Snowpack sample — Snodgrass Mountain, Crested Butte, Colorado (2/4/25, 12:06 PM MST)
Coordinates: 38.923, -106.968
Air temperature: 35 °F
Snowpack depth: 80 cm
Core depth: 10 cm
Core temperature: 32 °F
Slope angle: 14°, slope face: 78°
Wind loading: low
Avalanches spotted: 0
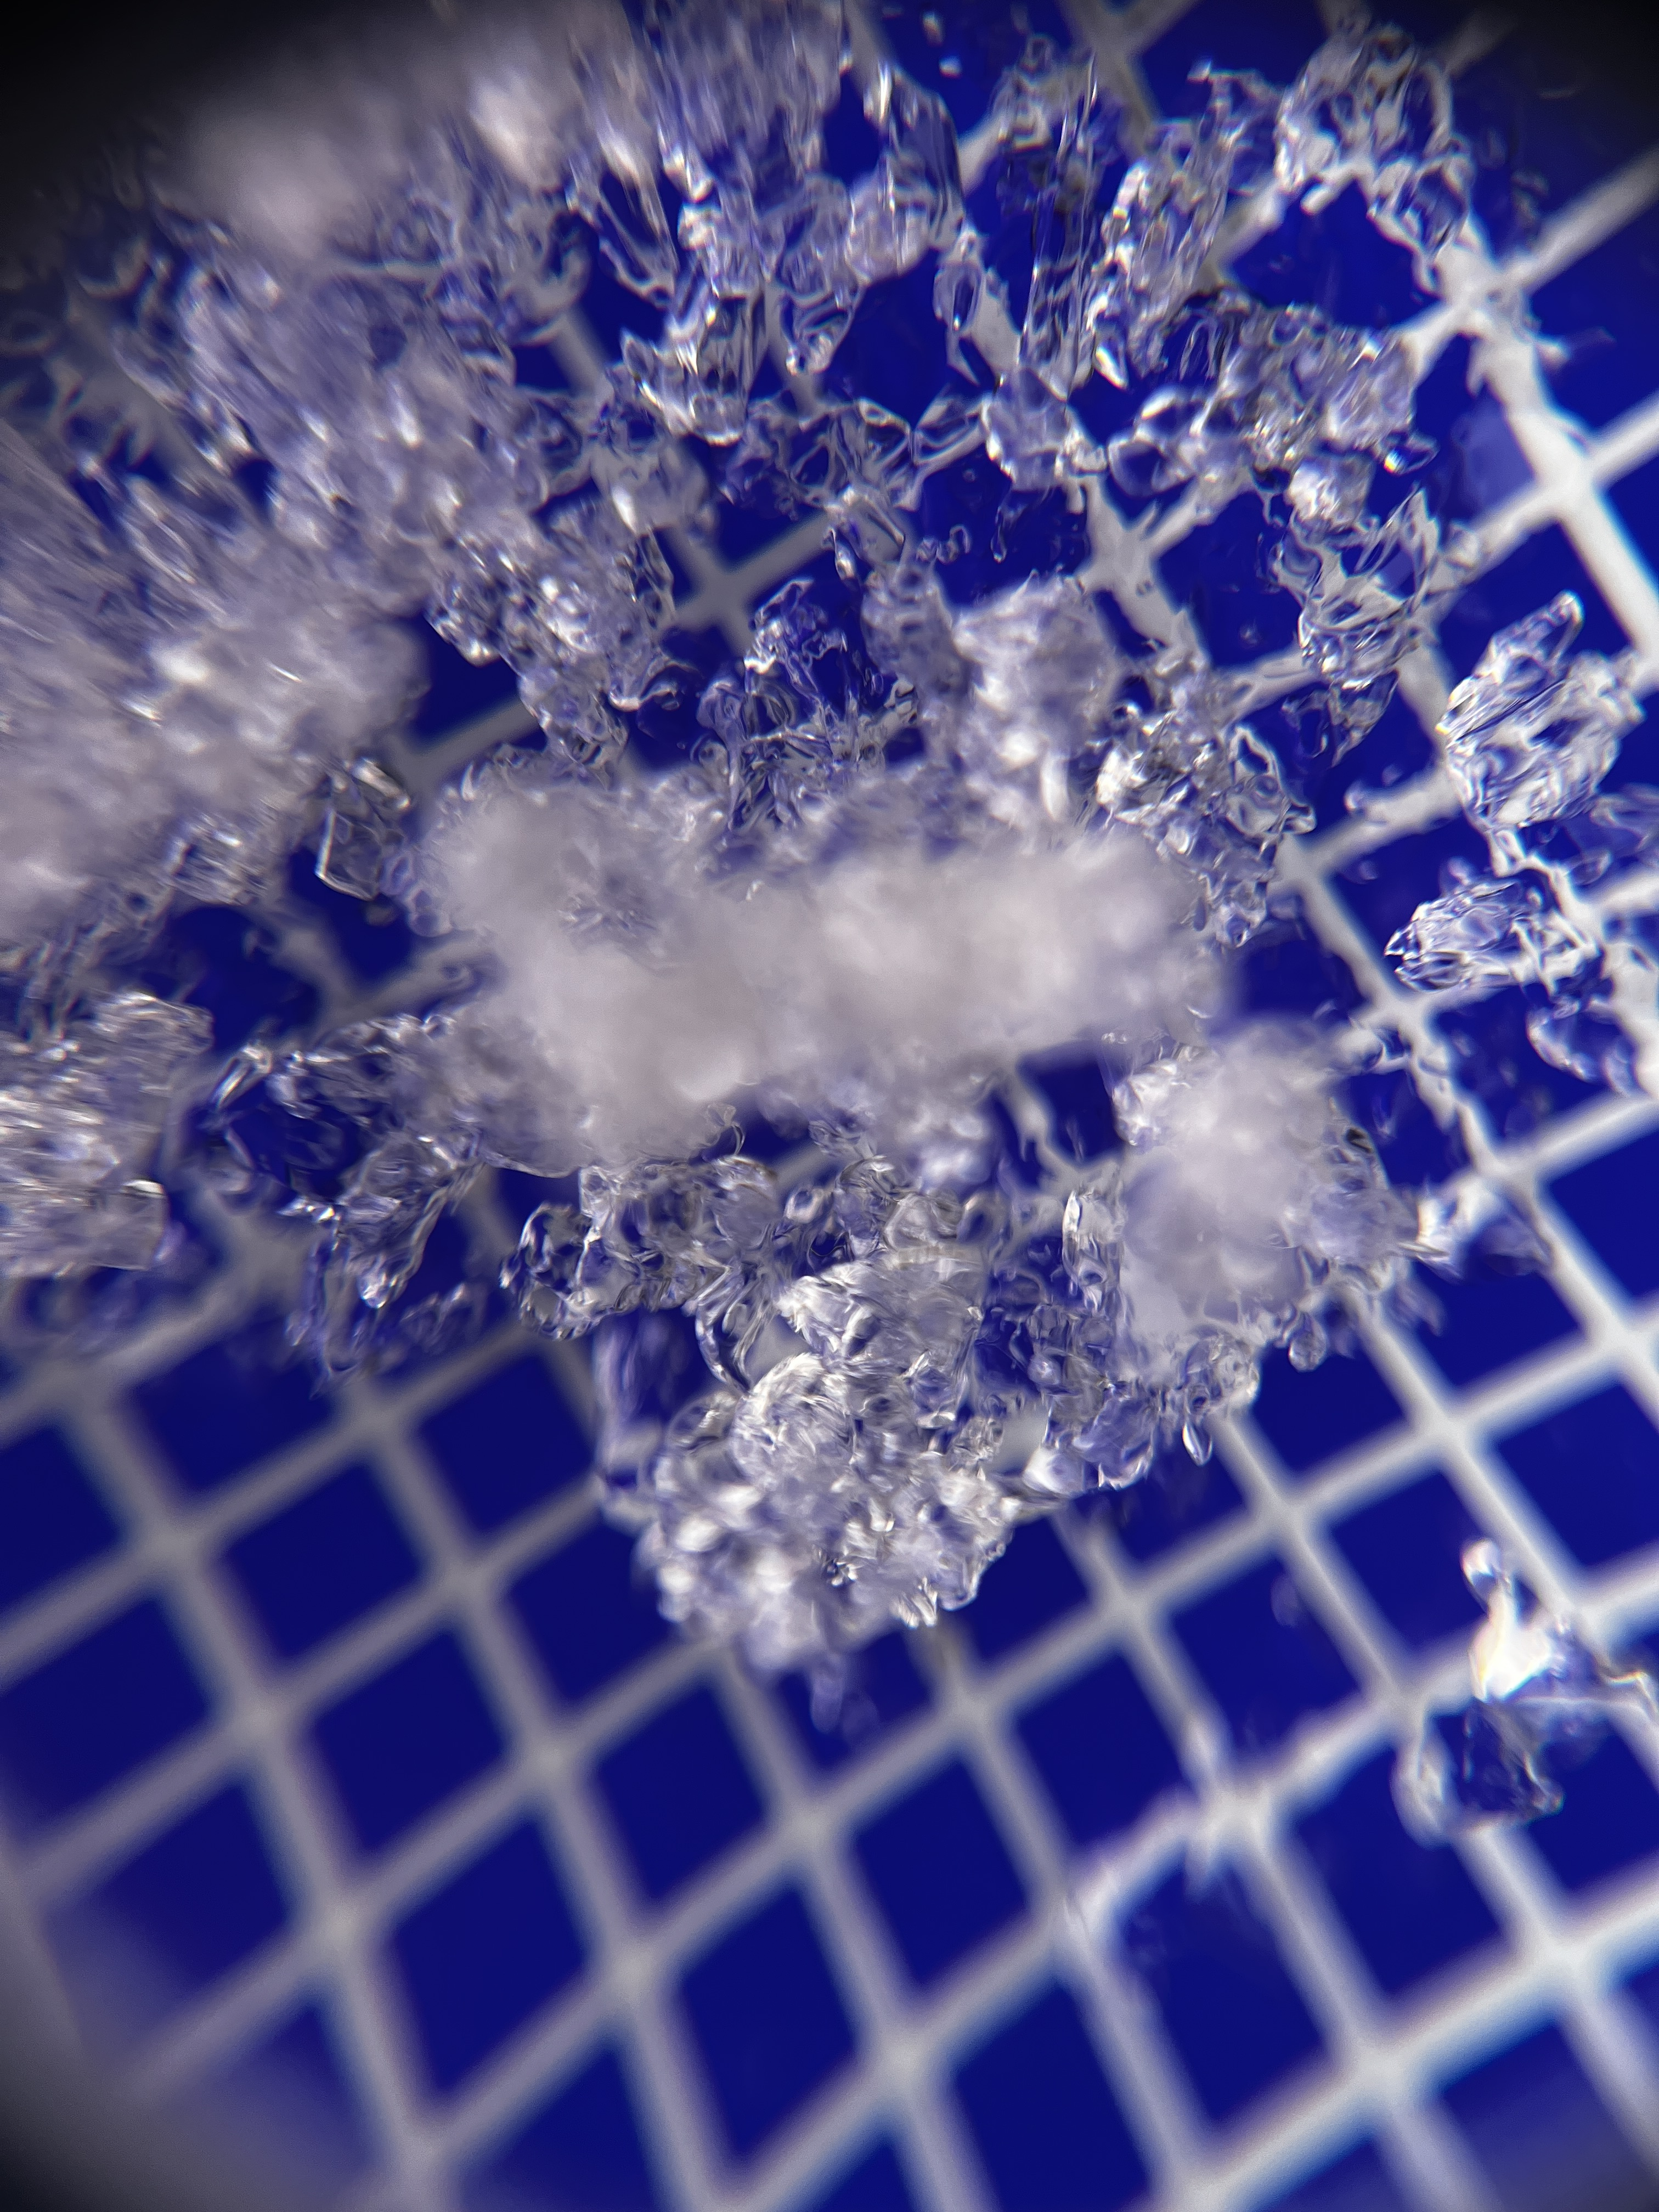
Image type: magnified_profile
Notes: No avalanches nearby, unusually warm weather for the last month reported by residents, Collected 25 yards from treeline